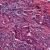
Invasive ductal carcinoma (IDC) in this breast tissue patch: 1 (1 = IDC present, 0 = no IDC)